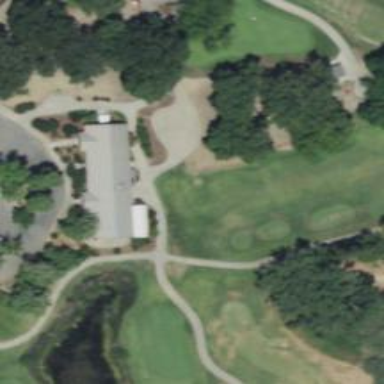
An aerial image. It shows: Path for both roads and golfers.